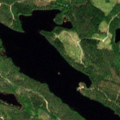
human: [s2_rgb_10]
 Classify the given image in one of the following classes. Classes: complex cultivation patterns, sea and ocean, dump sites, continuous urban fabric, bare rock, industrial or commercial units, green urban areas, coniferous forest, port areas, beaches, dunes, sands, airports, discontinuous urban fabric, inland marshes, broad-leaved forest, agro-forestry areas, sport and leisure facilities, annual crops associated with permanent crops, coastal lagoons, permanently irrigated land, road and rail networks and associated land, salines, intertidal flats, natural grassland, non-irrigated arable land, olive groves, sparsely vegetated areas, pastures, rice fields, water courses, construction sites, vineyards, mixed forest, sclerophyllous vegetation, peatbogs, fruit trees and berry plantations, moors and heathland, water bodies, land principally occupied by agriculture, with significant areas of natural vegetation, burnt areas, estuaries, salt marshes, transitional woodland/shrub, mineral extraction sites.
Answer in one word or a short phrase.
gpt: coniferous forest, mixed forest, water bodies